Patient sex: F
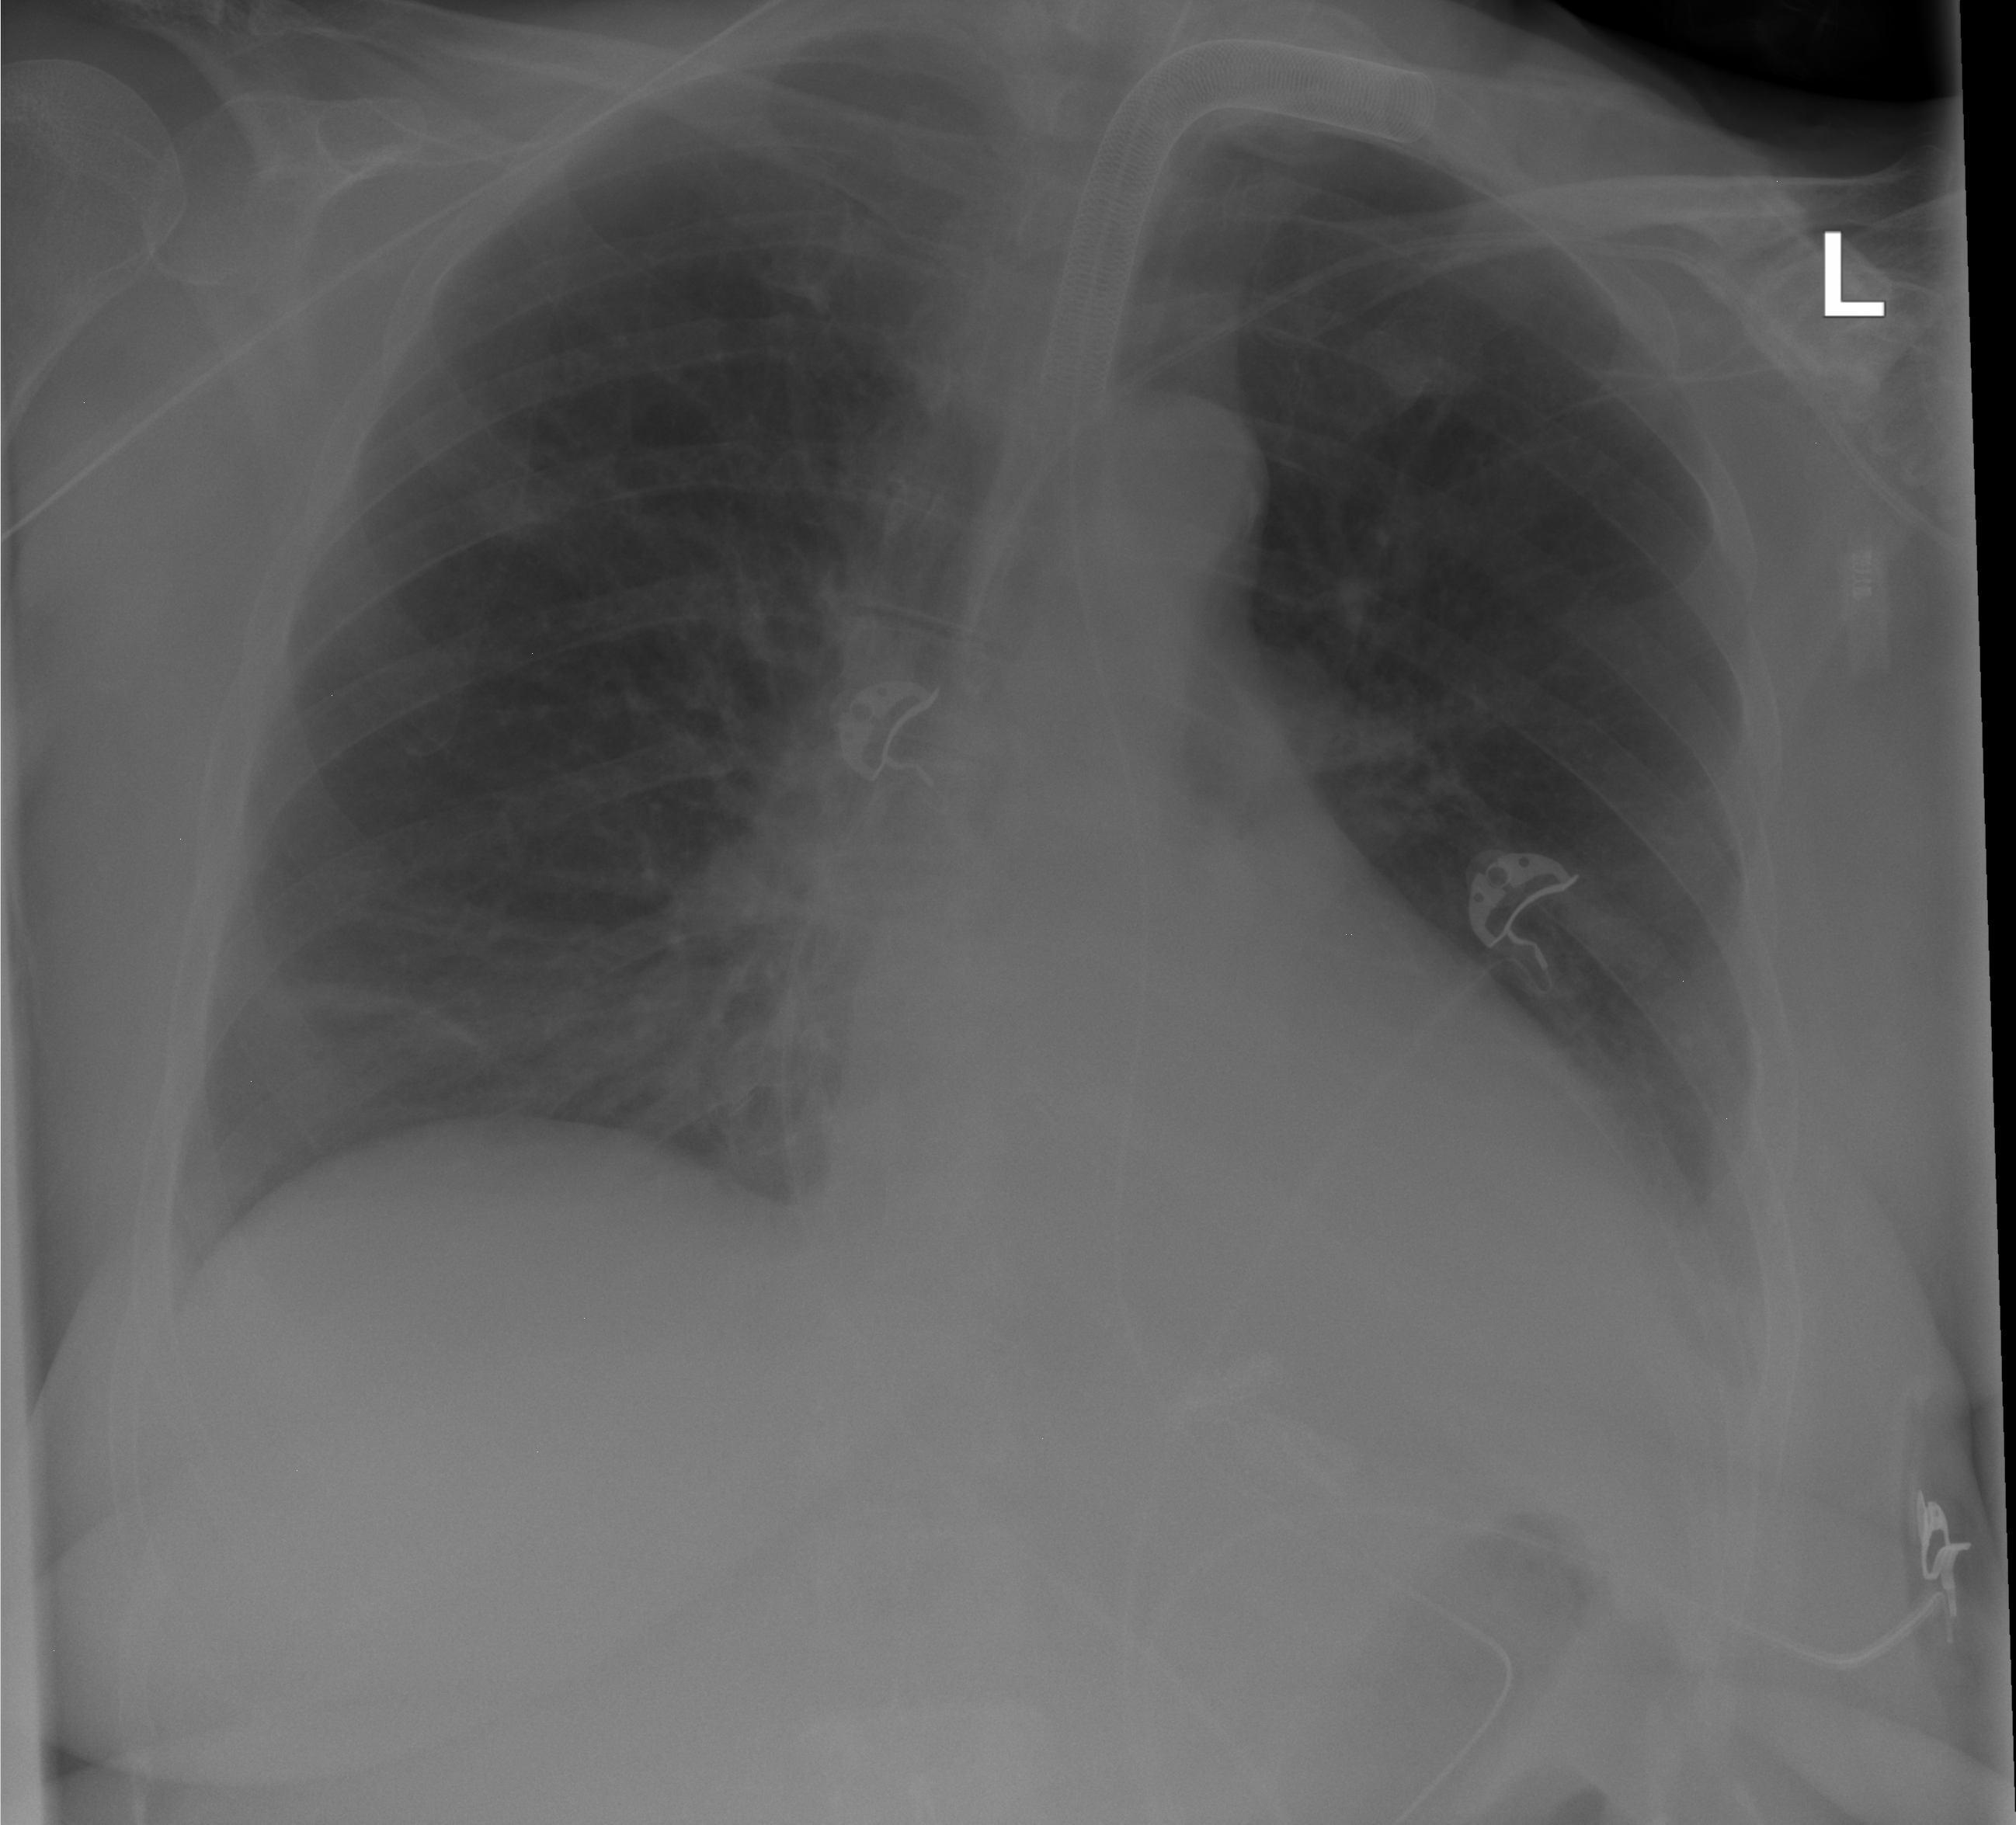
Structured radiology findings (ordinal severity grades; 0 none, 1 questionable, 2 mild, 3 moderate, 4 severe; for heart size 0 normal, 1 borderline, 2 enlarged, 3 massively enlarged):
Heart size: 0
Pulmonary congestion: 0
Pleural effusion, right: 0
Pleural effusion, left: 2
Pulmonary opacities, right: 0
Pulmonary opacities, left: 0
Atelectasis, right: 0
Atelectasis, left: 2